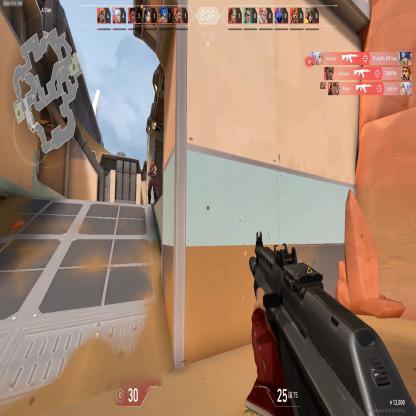
Label: enemy